Field crop: tomato
Growth stage: 2
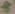
Species: solanum